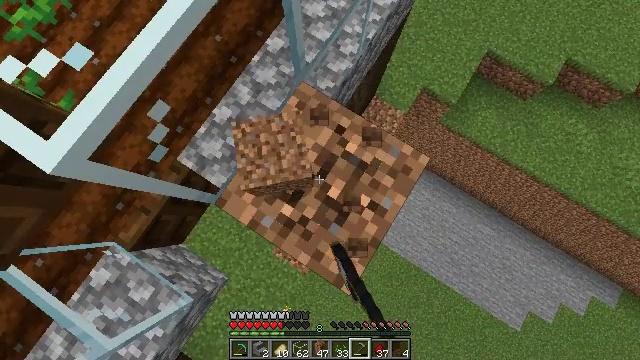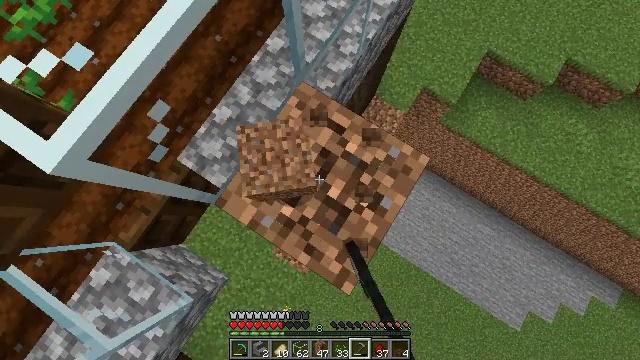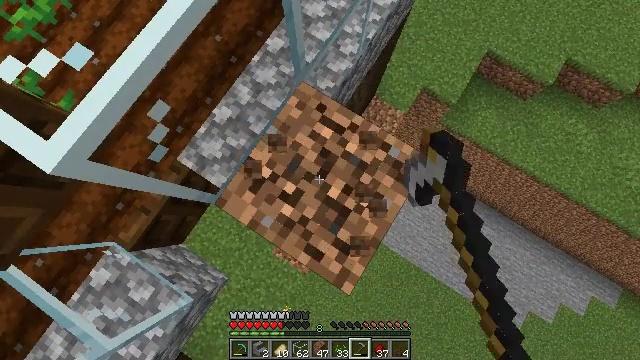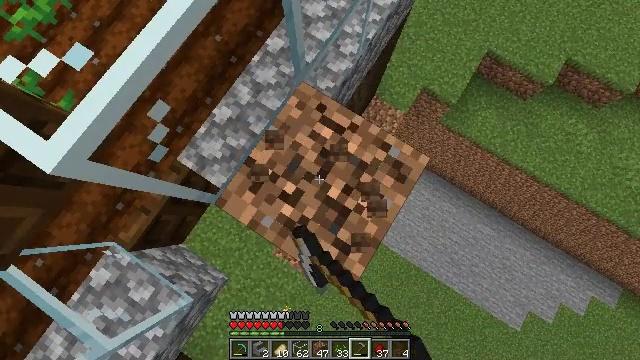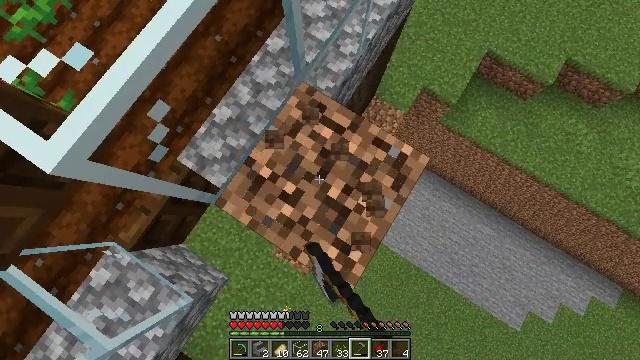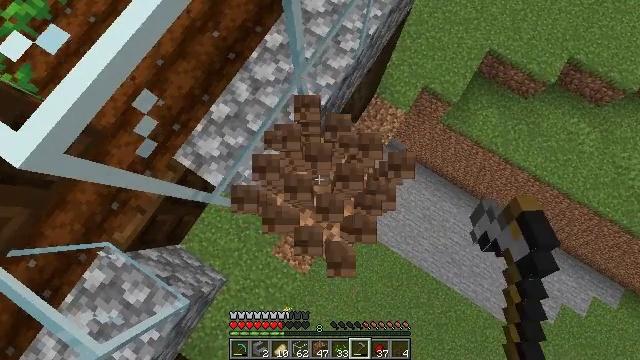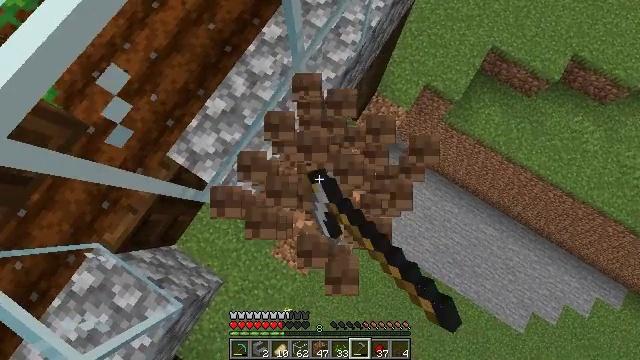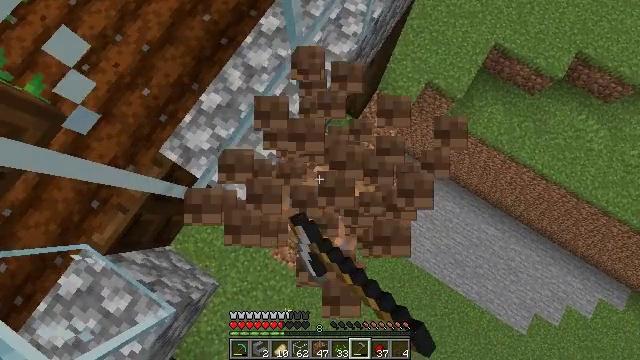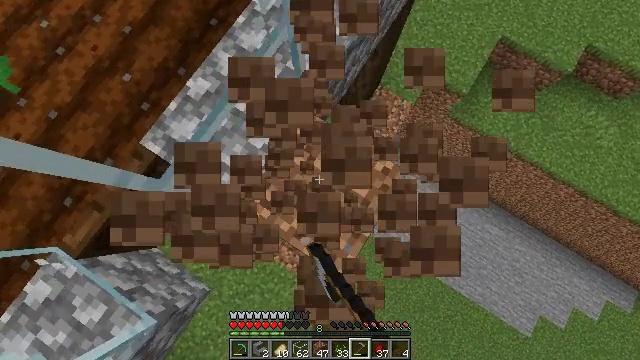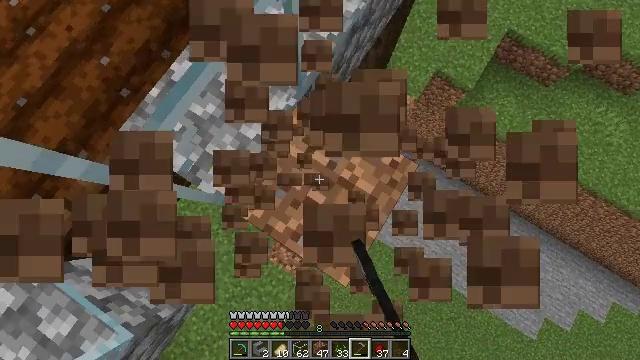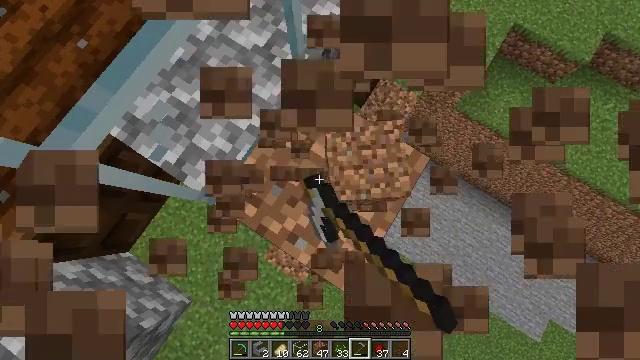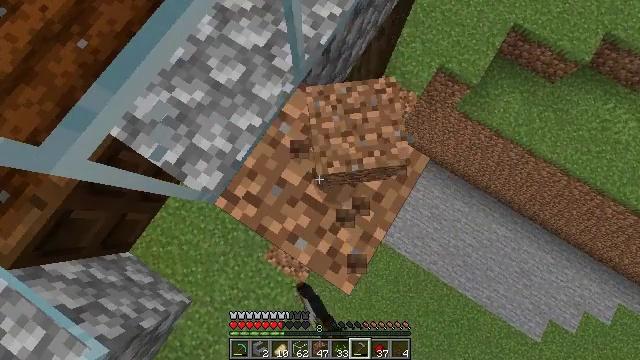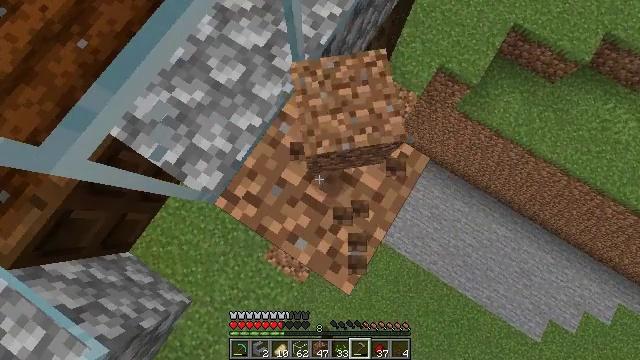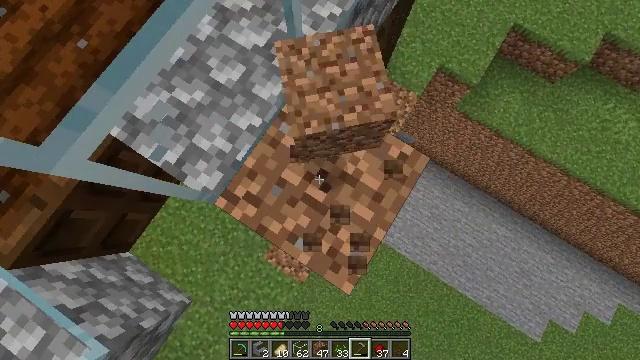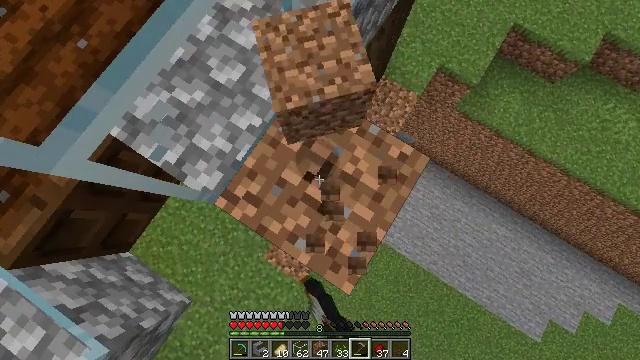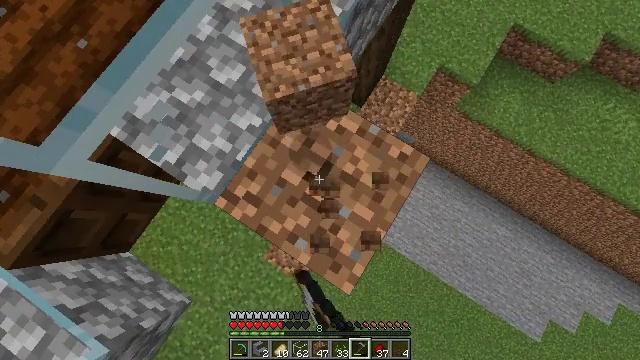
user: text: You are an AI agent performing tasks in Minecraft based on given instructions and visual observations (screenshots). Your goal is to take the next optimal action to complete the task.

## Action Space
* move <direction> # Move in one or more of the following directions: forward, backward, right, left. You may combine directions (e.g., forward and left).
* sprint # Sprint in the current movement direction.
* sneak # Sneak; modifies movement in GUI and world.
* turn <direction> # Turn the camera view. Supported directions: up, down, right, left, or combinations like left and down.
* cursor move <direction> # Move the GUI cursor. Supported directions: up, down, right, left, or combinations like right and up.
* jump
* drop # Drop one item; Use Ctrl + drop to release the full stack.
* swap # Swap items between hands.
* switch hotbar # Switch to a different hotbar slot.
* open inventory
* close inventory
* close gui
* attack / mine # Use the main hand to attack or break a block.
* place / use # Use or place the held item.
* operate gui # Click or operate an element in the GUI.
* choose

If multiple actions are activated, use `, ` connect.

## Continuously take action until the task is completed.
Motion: motion action
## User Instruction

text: Attack the ground to gather dirt.
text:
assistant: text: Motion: attack / mine
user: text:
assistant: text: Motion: attack / mine
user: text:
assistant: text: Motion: attack / mine
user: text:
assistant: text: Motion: attack / mine
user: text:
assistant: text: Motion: attack / mine
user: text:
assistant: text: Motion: attack / mine
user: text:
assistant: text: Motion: attack / mine
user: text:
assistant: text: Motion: attack / mine
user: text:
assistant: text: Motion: attack / mine
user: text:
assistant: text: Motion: attack / mine
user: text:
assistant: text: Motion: attack / mine
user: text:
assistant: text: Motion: attack / mine
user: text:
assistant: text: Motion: attack / mine
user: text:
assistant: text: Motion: attack / mine
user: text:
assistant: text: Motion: attack / mine
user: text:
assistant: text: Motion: attack / mine
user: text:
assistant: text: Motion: attack / mine
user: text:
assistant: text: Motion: attack / mine
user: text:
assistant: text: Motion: attack / mine
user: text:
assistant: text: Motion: attack / mine
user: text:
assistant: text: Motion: attack / mine
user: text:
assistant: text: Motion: attack / mine
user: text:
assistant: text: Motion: attack / mine
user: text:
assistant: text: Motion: attack / mine
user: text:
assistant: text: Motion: attack / mine
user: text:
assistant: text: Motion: attack / mine
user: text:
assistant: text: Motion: attack / mine
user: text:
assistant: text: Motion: attack / mine
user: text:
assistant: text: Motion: attack / mine
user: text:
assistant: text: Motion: attack / mine